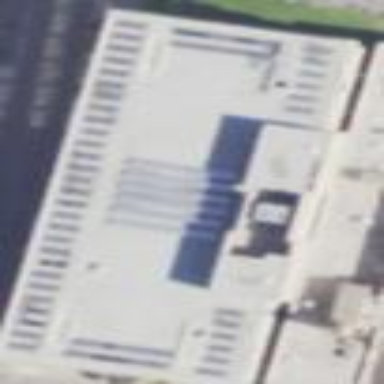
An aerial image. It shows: Commercial building.